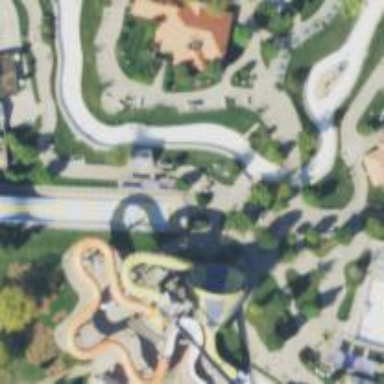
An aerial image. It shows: Water slide attraction.